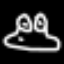
Label: frog